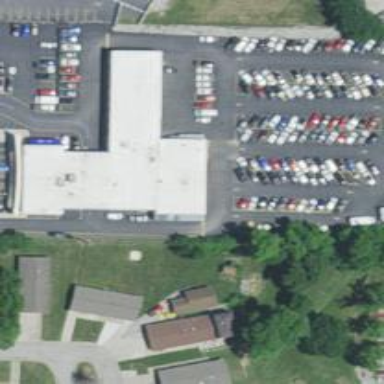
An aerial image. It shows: Building housing car shop.